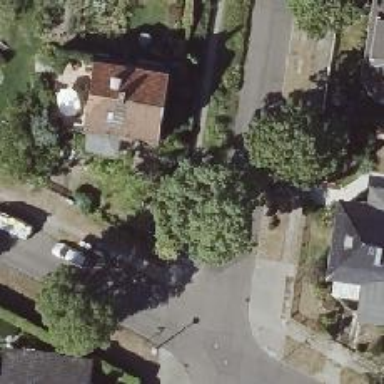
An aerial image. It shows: Footway.